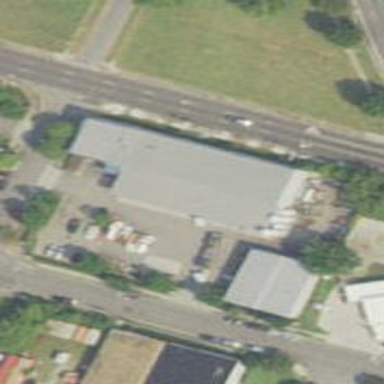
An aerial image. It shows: Commercial building.